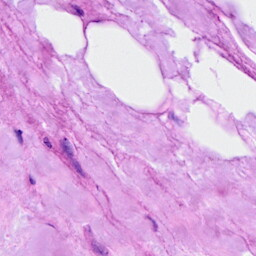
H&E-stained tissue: Breast